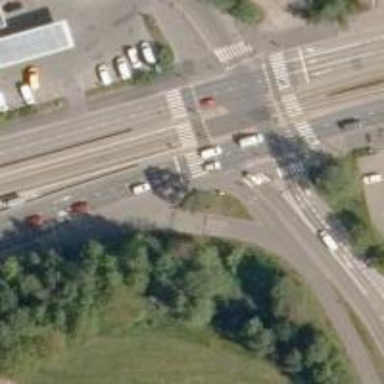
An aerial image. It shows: Asphalt cycleway.